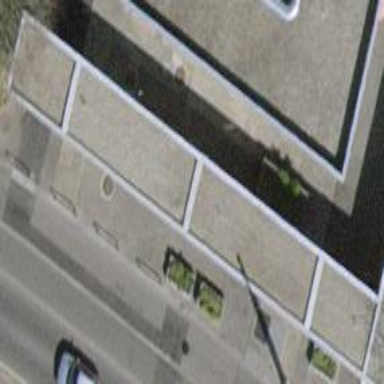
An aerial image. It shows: View of roof of building.